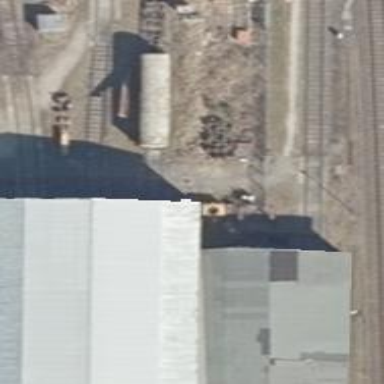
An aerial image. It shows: Railway yard in service.